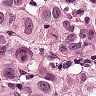
Metastatic tissue present: yes